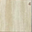
Piece: xx